Question: If you look at the attached image (Google+), or you have this app on your android device, you'll see on the main menu that the background has these horizontal lines that fill it. How exactly do you do this?
Is it a simple image, or a horizontal line that is somehow repeated to fill the screen and give the same effect?

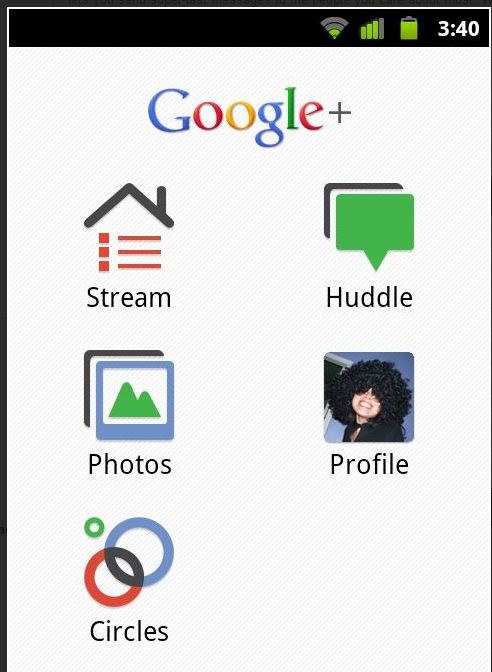
Answer: You can achieve the same using similar for the layout